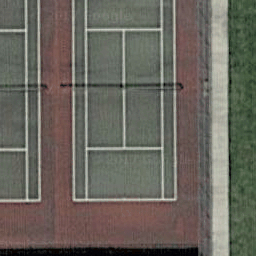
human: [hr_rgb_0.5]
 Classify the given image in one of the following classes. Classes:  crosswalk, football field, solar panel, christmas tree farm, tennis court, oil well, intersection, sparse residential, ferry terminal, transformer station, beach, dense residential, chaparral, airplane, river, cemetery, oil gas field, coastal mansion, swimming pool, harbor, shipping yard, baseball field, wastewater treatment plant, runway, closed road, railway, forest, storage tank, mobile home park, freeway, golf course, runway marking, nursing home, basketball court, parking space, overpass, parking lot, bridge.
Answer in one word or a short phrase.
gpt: tennis court